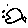
Label: fish